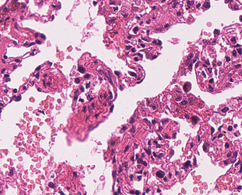
Tumor epithelial tissue: no
Tumor-associated stroma tissue: no
Normal tissue: yes